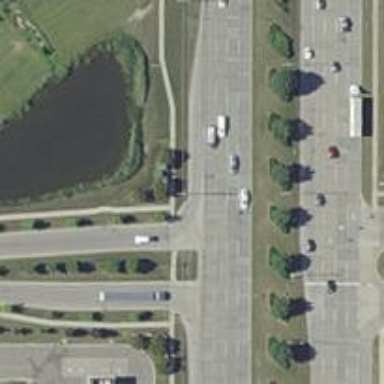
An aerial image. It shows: Secondary road with separate sidewalk.